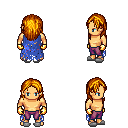
a pixel art fantasy rpg character, male body template, human, tanned skin, blue tattered cape, magenta pants, dark blonde long hairstyle, gold gloves, white slippers, four views (front, back, left, right), 2x2 character sprite sheet, small pixel art, hard edges, no anti-aliasing